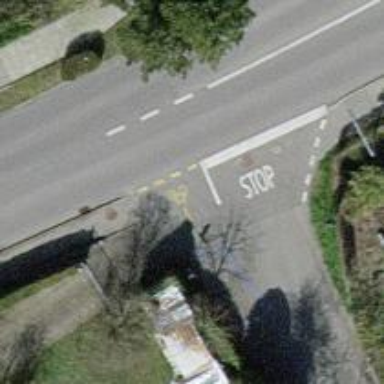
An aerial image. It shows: Unmarked road crossing.